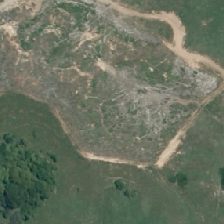
Land cover: harvested_forest